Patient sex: M
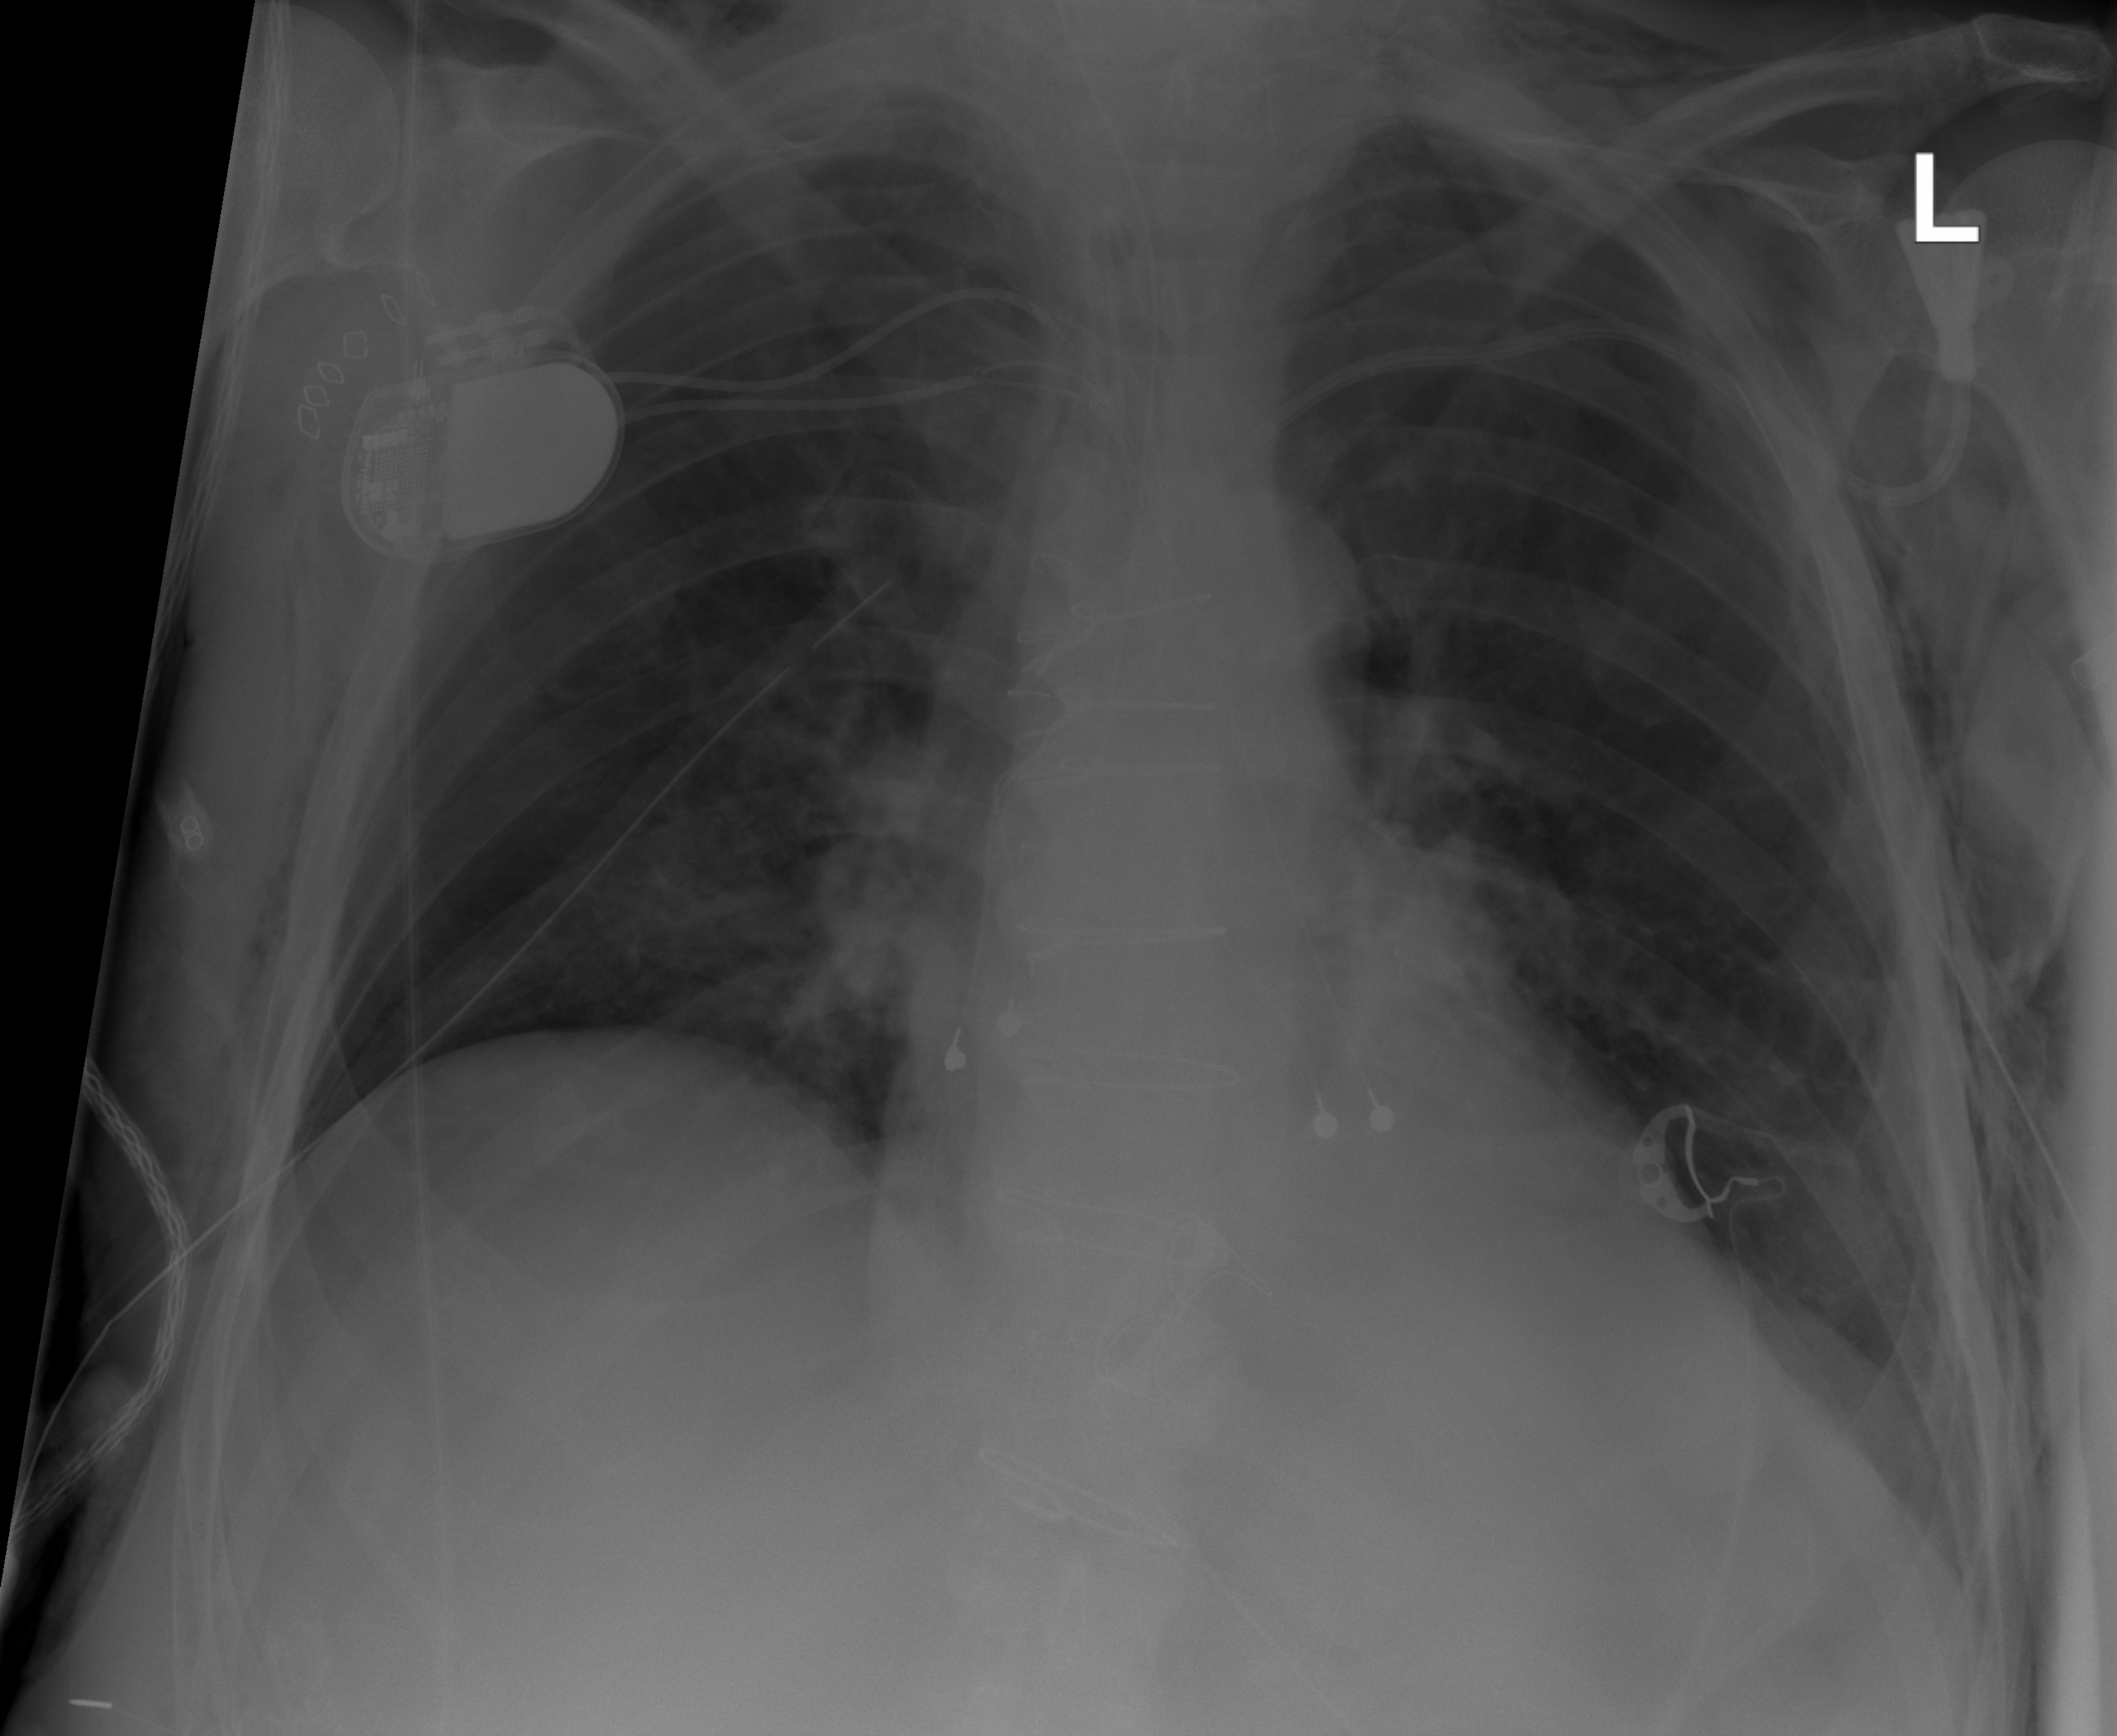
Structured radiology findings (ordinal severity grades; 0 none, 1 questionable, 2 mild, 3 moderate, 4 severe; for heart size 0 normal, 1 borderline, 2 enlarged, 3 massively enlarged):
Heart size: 1
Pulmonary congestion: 0
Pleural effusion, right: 0
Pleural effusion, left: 0
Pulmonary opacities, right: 0
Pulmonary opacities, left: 0
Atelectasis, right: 0
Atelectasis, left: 2